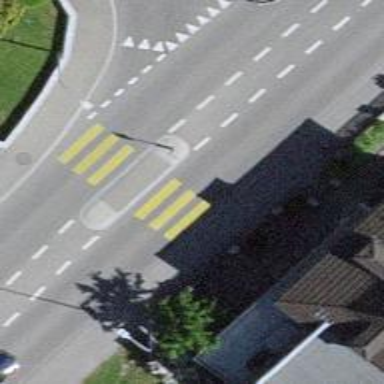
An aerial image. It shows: Uncontrolled crossing with zebra marking and crossing island.